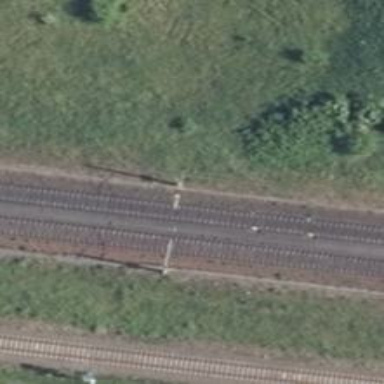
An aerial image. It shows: Railway milestone with catenary mast.